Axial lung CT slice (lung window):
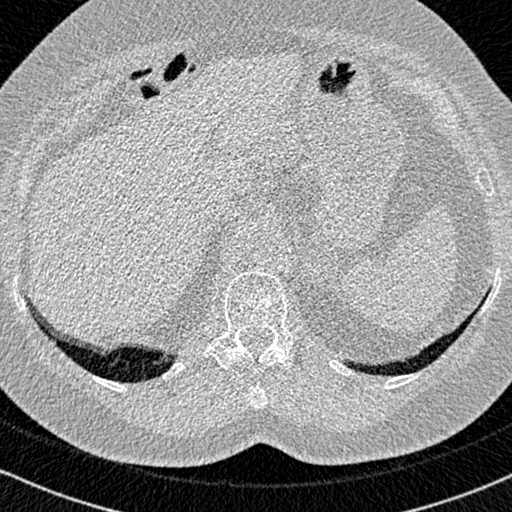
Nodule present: no